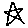
Label: star